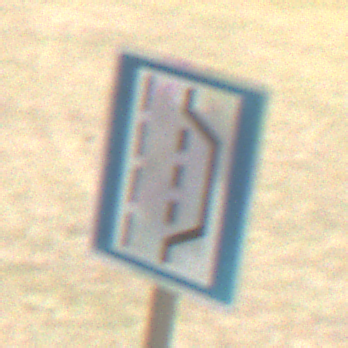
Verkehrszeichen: NothalteUndPannenbucht
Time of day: Midday
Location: Outdoor (Nature)
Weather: Clear
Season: NotSpecified
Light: Natural